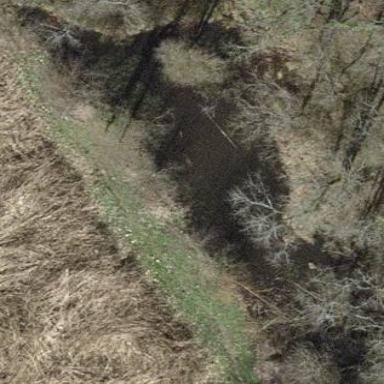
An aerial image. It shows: Marshy wetland area.